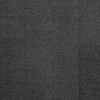
Atmospheric dust classification: dusty